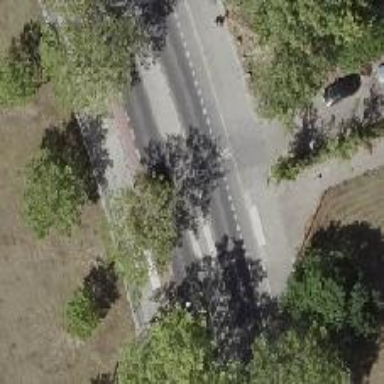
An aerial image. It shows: Service road with opposite cycleway.